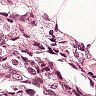
Metastatic tissue present: yes